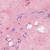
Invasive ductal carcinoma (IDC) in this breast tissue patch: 1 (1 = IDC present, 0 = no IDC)